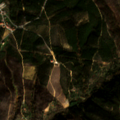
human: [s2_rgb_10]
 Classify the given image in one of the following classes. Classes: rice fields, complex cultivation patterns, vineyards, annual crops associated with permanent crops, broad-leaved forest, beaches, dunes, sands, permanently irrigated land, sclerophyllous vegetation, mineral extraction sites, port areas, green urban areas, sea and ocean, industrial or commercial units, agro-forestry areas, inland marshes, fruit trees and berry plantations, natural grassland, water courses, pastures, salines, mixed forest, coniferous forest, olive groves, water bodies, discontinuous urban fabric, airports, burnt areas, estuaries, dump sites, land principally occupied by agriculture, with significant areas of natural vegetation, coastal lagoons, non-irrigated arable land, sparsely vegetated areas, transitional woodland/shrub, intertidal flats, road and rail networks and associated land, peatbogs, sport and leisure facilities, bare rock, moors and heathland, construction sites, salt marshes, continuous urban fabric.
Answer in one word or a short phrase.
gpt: annual crops associated with permanent crops, complex cultivation patterns, transitional woodland/shrub